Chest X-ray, PA view. Patient: 20 years old, sex F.
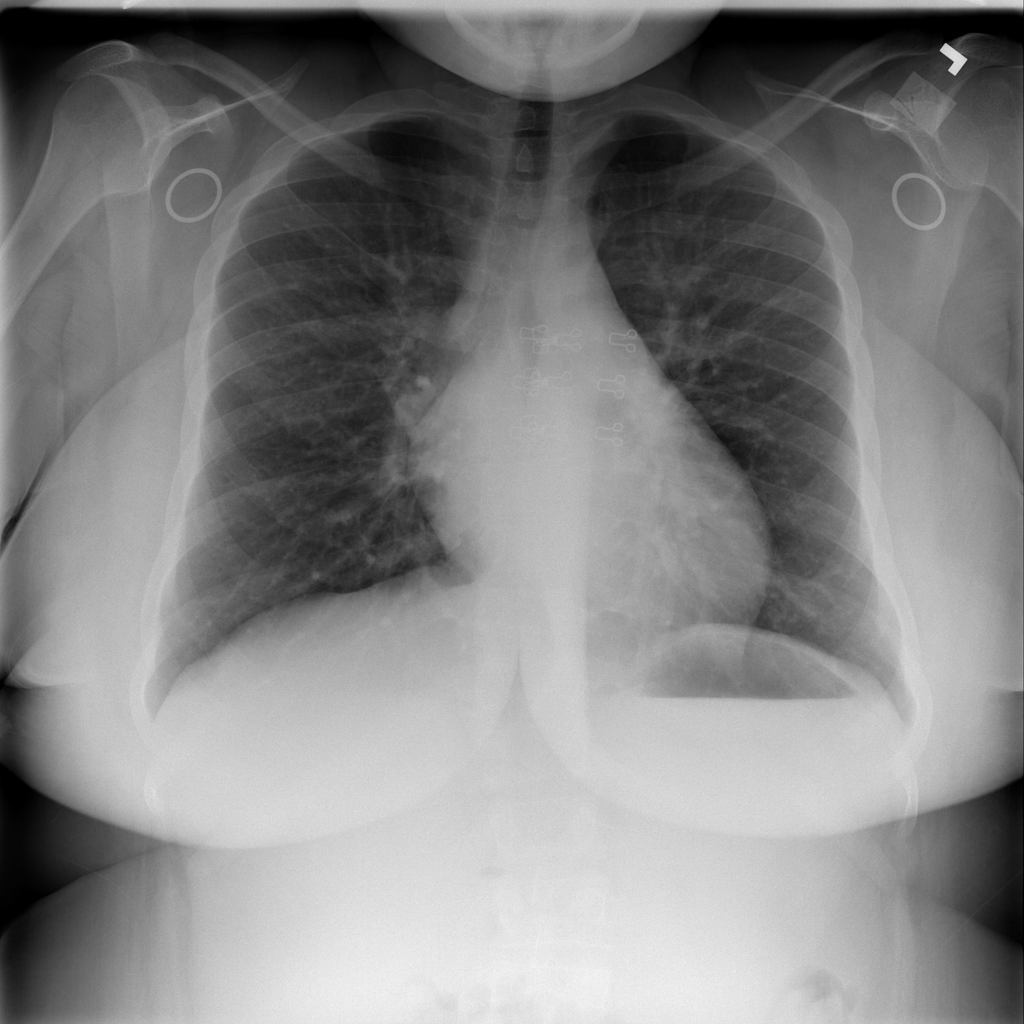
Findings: No Finding